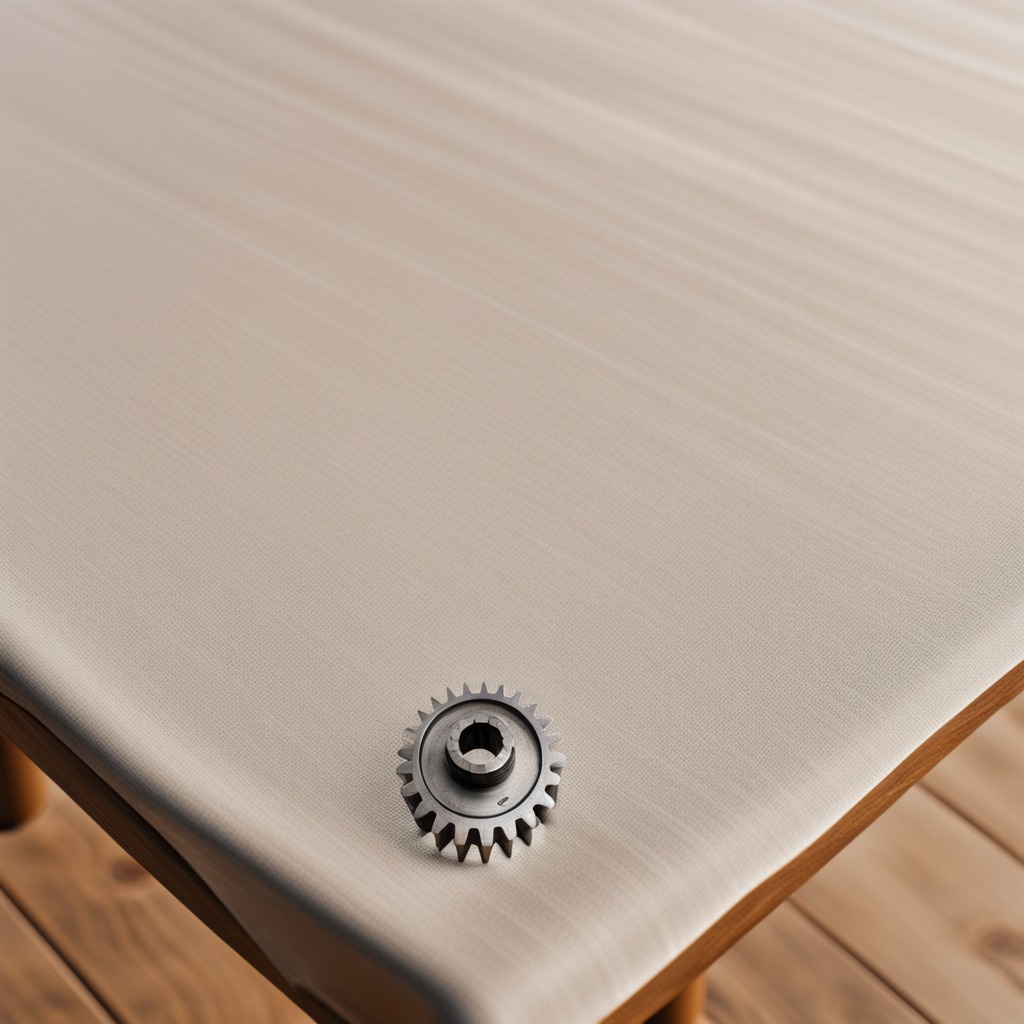
A steel gear with teeth is lying on a wooden table in an outdoor workshop during daytime bright natural light soft shadows worn but beneath the cloth.